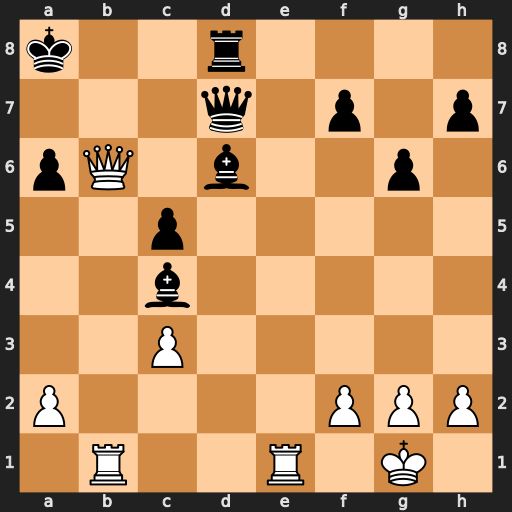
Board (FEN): k2r4/3q1p1p/pQ1b2p1/2p5/2b5/2P5/P4PPP/1R2R1K1
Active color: w
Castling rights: -
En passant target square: -
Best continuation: Red1 Qc7 Rxd6